【题型】填空题　【知识点】向量　【难度】medium
如图，已知点$D$，$E$分别在$\triangle ABC$的边$AC$，$BC$上，且$\overrightarrow{AD} = 2\overrightarrow{DC}$，$\overrightarrow{CE} = 2\overrightarrow{EB}$，直线$DE$交边$AB$的延长线于点$F$，记$\overrightarrow{AF} = \lambda \overrightarrow{FB}$，则$\lambda = \underline{\quad\quad\quad\quad}$。

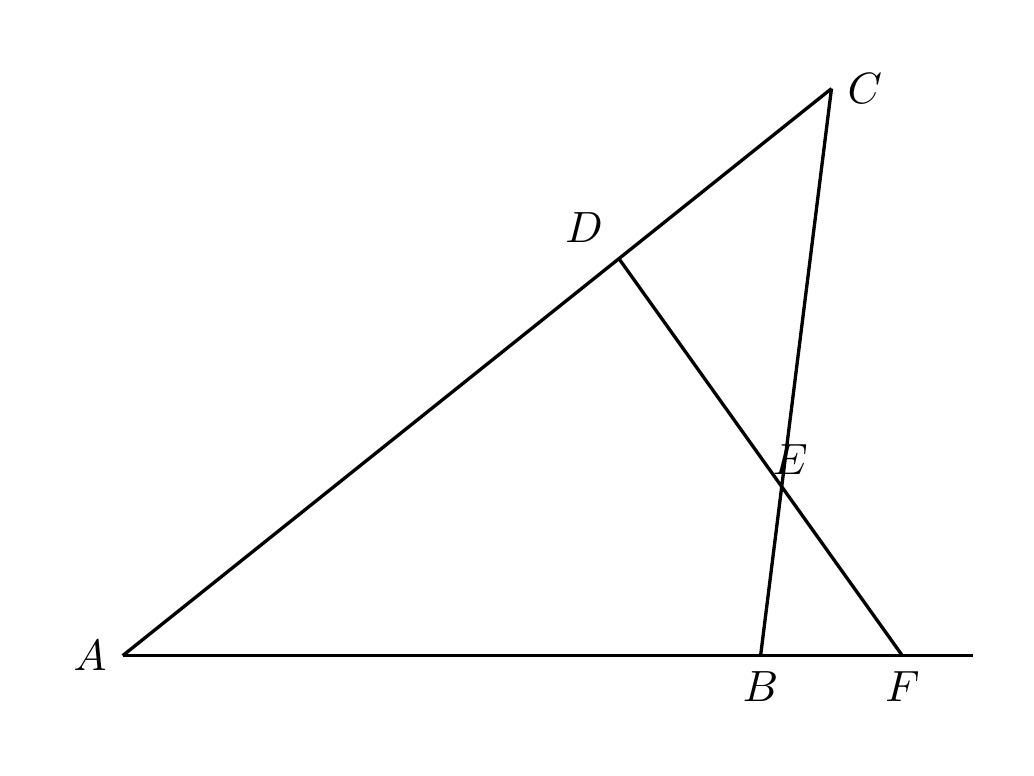
【解答】
【答案】$-4$

【详解】连接$CF$，由题意可知$A$，$B$，$C$三点共线，则$\overrightarrow{CF} = x\overrightarrow{CA} + (1 - x)\overrightarrow{CB}$，

又因为$D$，$E$，$F$三点共线，则$\overrightarrow{CF} = y\overrightarrow{CE} + (1 - y)\overrightarrow{CD} = \frac{2y}{3}\overrightarrow{CB} + \frac{(1 - y)}{3}\overrightarrow{CA}$，

所以
\[
\begin{cases}
x = \frac{1 - y}{3} \\
1 - x = \frac{2y}{3}
\end{cases},
\]
解得
\[
\begin{cases}
x = -\frac{1}{3} \\
y = 2
\end{cases},
\]
即$\overrightarrow{CF} = \frac{4}{3}\overrightarrow{CB} - \frac{1}{3}\overrightarrow{CA}$，

因为$\overrightarrow{AF} = \overrightarrow{AC} + \overrightarrow{CF} = \overrightarrow{AC} + \left(\frac{4}{3}\overrightarrow{CB} - \frac{1}{3}\overrightarrow{CA}\right) = \frac{4}{3}\overrightarrow{AC} + \frac{4}{3}\overrightarrow{CB}$，

又因为$\overrightarrow{FB} = \overrightarrow{FC} + \overrightarrow{CB} = -\left(\frac{4}{3}\overrightarrow{CB} - \frac{1}{3}\overrightarrow{CA}\right) + \overrightarrow{CB} = -\frac{1}{3}\overrightarrow{AC} - \frac{1}{3}\overrightarrow{CB}$，

所以$\overrightarrow{AF} = -4\overrightarrow{FB}$。

故答案为：$-4$。